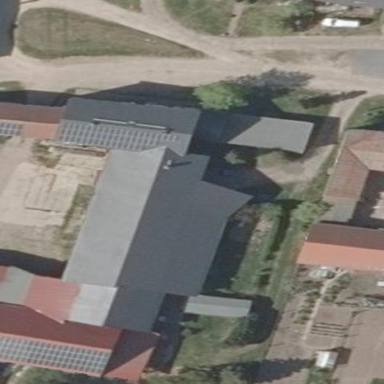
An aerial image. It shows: Gabled roof on farm auxiliary building.